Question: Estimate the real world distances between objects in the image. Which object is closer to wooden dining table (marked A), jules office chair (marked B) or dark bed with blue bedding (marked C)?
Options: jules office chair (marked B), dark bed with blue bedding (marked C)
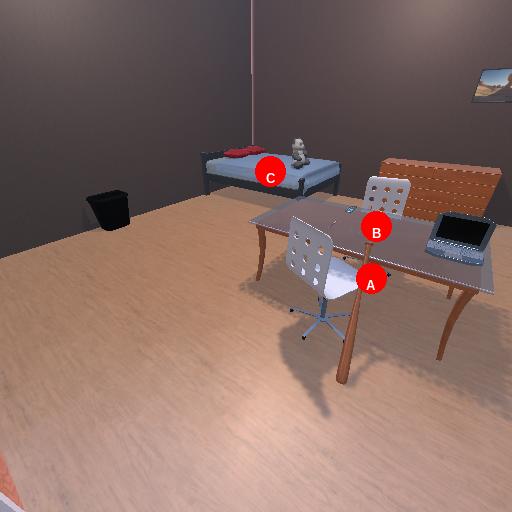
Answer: jules office chair (marked B)